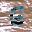
Label: 6